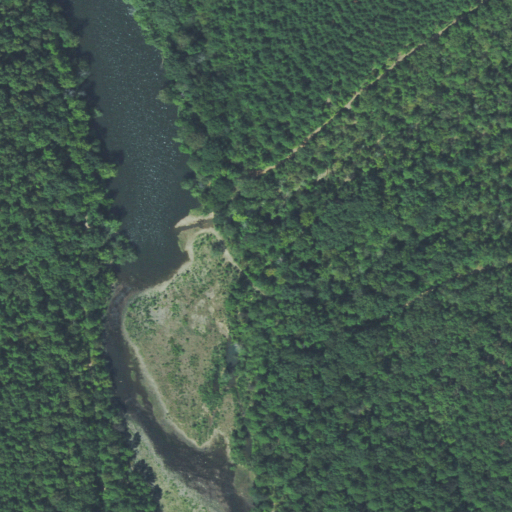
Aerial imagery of valley in Oklahoma named Bear Canyon containing deciduous forest, evergreen forest, mixed forest, open water, herbaceous wetlands, woody wetlands, and pasture